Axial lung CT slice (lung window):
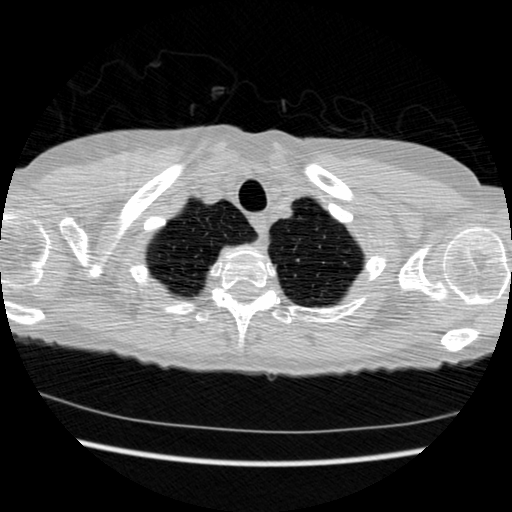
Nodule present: no